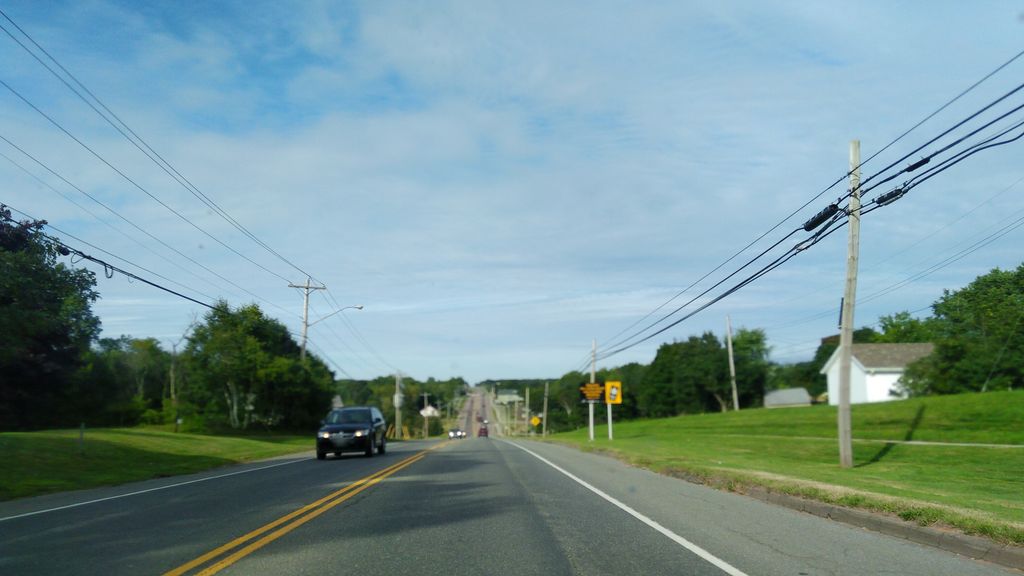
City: charlottetown